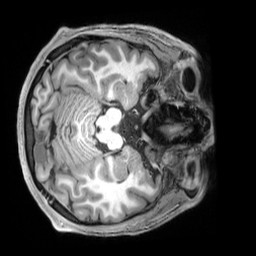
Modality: T1w
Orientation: axial
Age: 25
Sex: male
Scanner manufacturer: siemens
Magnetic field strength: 3 T
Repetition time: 2.3 s
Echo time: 0.00229 s